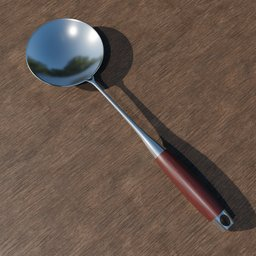
Label: tools